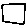
Label: square